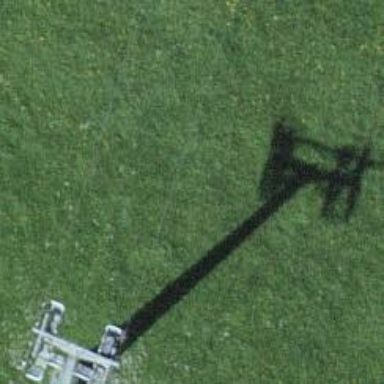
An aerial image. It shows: Pylon for aerialway.